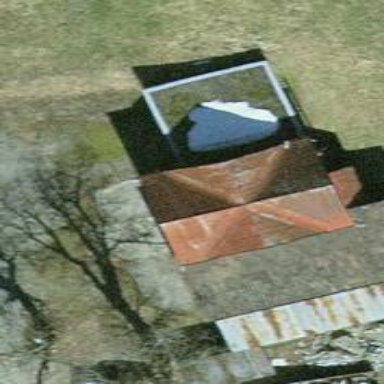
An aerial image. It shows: Farm auxiliary building.